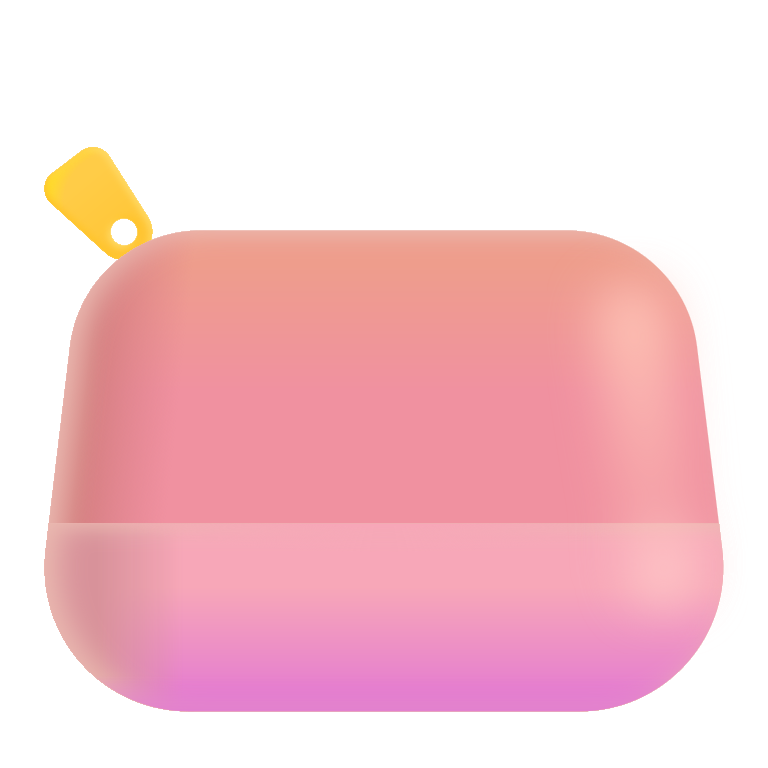
clutch bag color